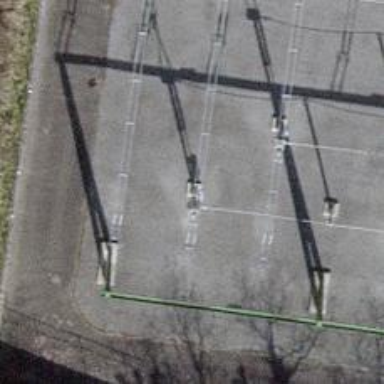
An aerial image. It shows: Switch for power supply.